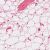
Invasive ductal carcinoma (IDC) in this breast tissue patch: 0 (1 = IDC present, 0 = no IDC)